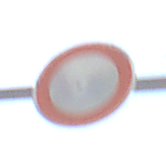
Verkehrszeichen: VerbotFahrzeugeAllerArt
Umgebung: Outdoor, Nature
Tageszeit: Midday
Wetter: PartlyCloudy
Licht: Natural
Jahreszeit: NotSpecified
Kontrast: HighContrast